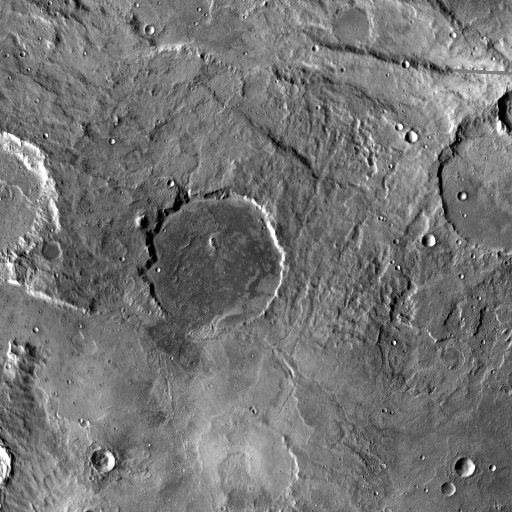
Crater classes present: Background, Other, Layered, Buried, Secondary